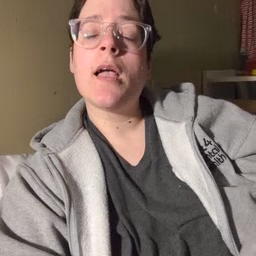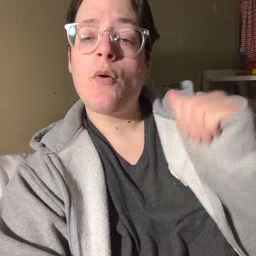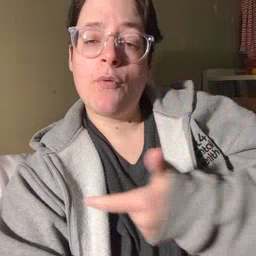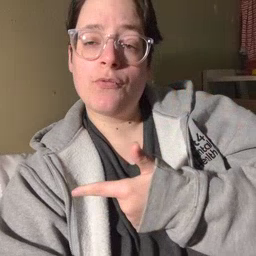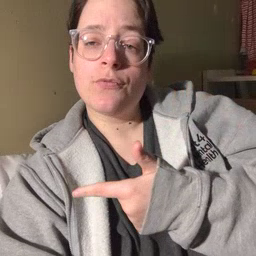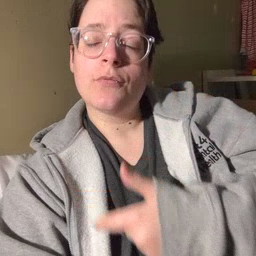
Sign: all